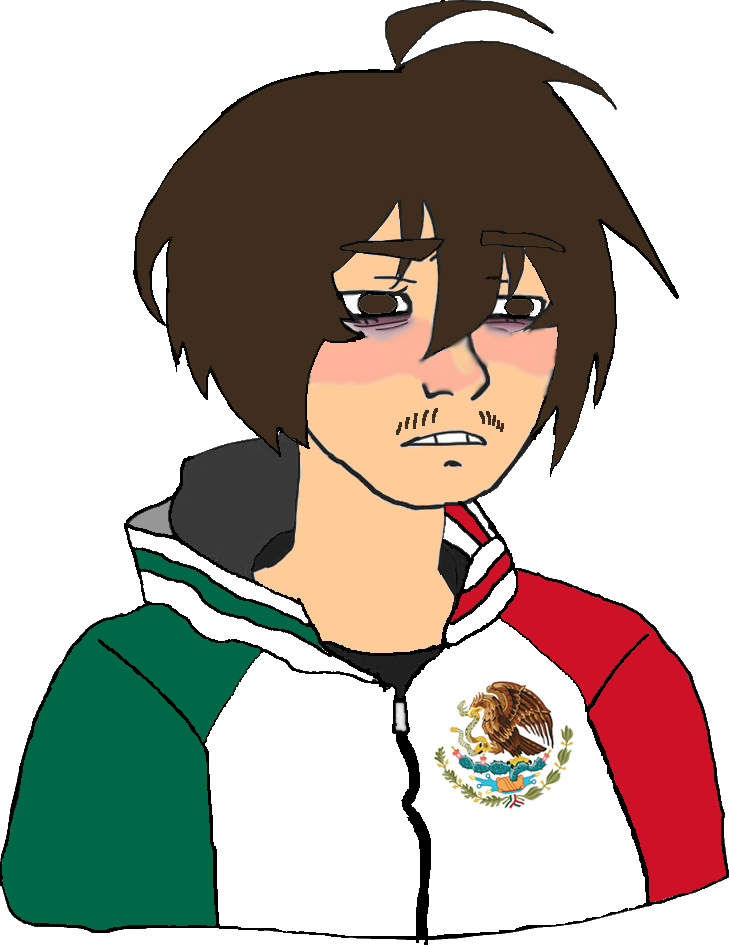
Label: 5_Twinkjak